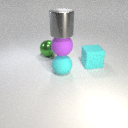
large cyan rubber sphere below large purple rubber sphere